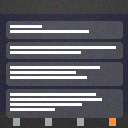
Screen state: on